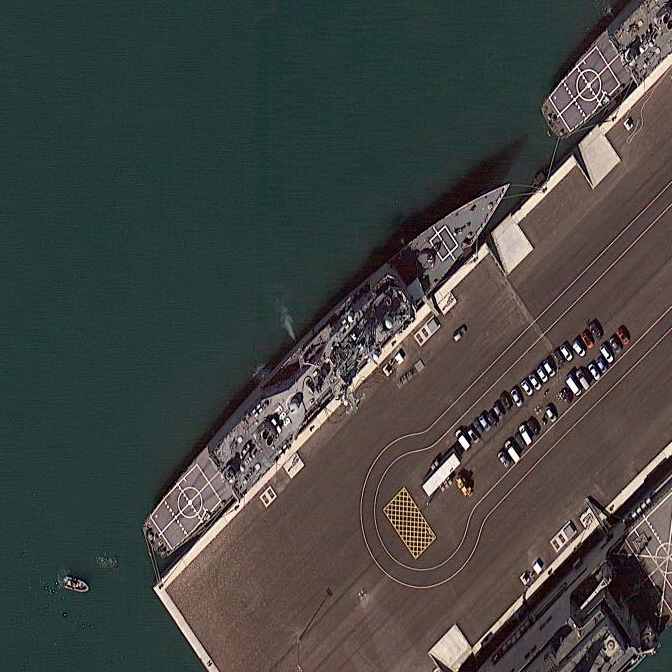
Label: Ticonderoga-class_cruiser